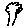
Label: tree